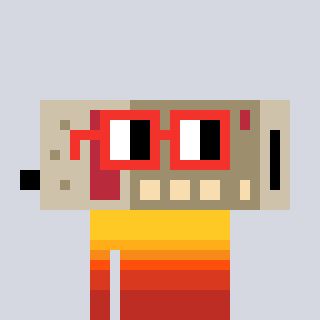
a pixel art character with square red glasses, a cordless phone-shaped head and a grayscale-colored body on a cool background